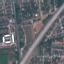
Land use / land cover: Highway